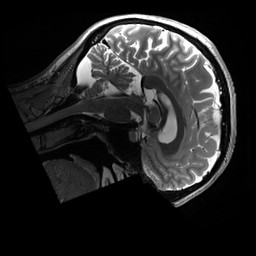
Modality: T2w
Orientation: sagittal
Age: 37
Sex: female
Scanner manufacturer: siemens
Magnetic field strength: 3 T
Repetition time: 3.2 s
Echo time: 0.564 s